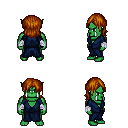
a pixel art fantasy rpg character, male body template, orc, green skin, blue robe, red pants, brunette long bangs hairstyle, white cloth bandages, four views (front, back, left, right), 2x2 character sprite sheet, small pixel art, hard edges, no anti-aliasing